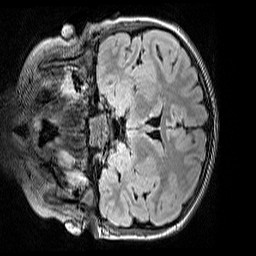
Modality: FLAIR
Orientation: coronal
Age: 9
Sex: male
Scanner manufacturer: siemens
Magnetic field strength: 3 T
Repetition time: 5 s
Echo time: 0.388 s